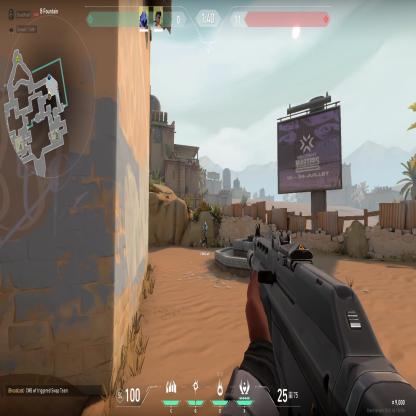
Label: teammate